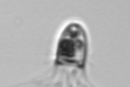
Label: Balanion